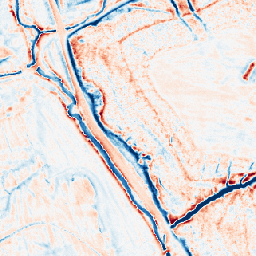
Category: edge_preserving
Decomposition family: anisotropic_diffusion
Decomposition parameters: iterations: 50
kappa: 50
gamma: 0.1
Upsampling method: area
Upsampling parameters: scale: 8
Upsampling scale: 8